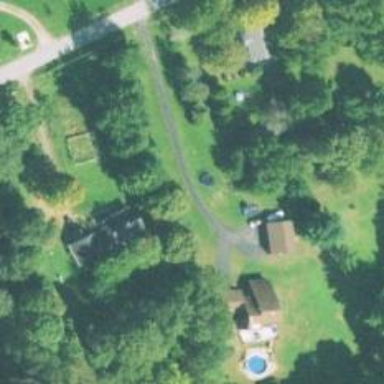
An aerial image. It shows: Residential driveway serving as service road.